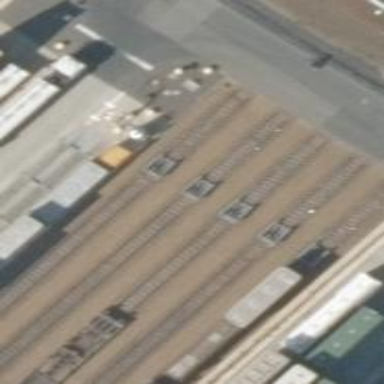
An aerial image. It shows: Railway yard used for servicing trains.